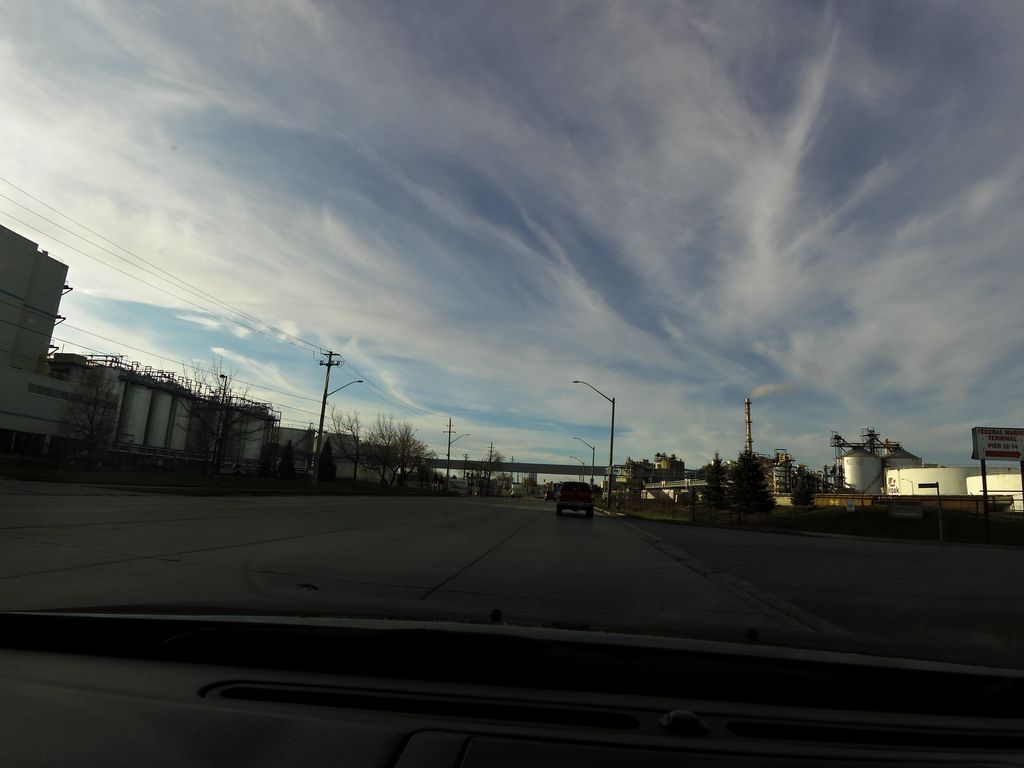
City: hamilton